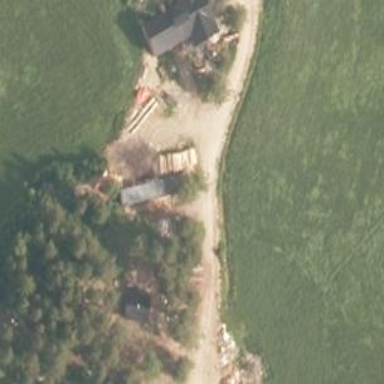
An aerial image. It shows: Farmyard area.